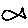
Label: fish